Question: Recently I am facing problem of commit to SVN. The SVN server I am using is VisualSVN Server 2.5.9 and the client is TortoiseSVN 1.7.12.
At first, one user is having problem to commit files to SVN. But that user still can access to the repository and download the update. The second user on second PC is working properly. But today, the second user is having the same problem as the first user.

Why is this happen? How can the problem be solved? Thanks.
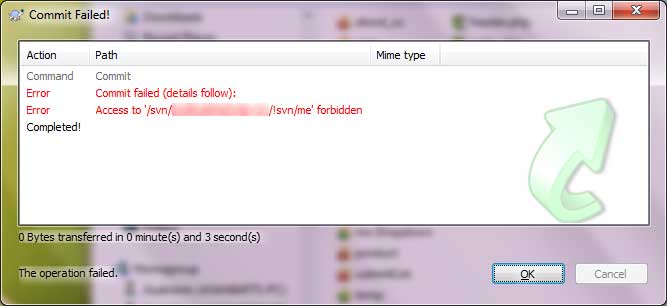
Answer: You can get the "Forbidden" error if your user account lacks access permissions to a repository or repository path; it makes sense to check authorization settings for your user account. Make sure your system administrator hasn't provided you with No Access permission to the repository path.
If you are sure that permissions are set correctly, then double-check the URL you use. URLs in Apache Subversion are .
Additionally, I advise you to read articles on authorization in Subversion and VisualSVN Server:
- <URL>